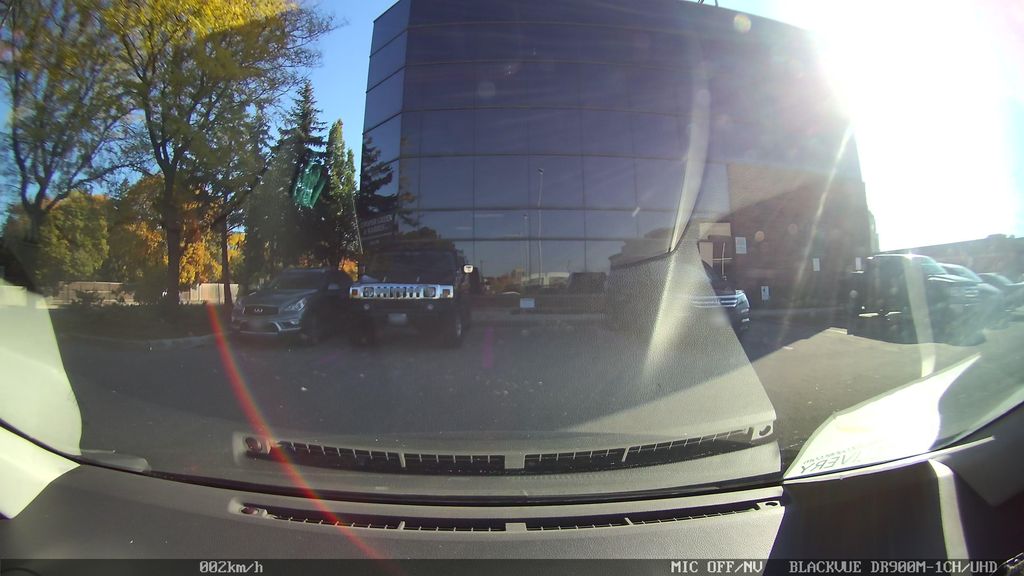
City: toronto